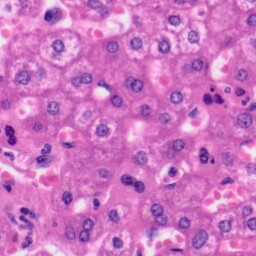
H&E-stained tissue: Liver